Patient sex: F
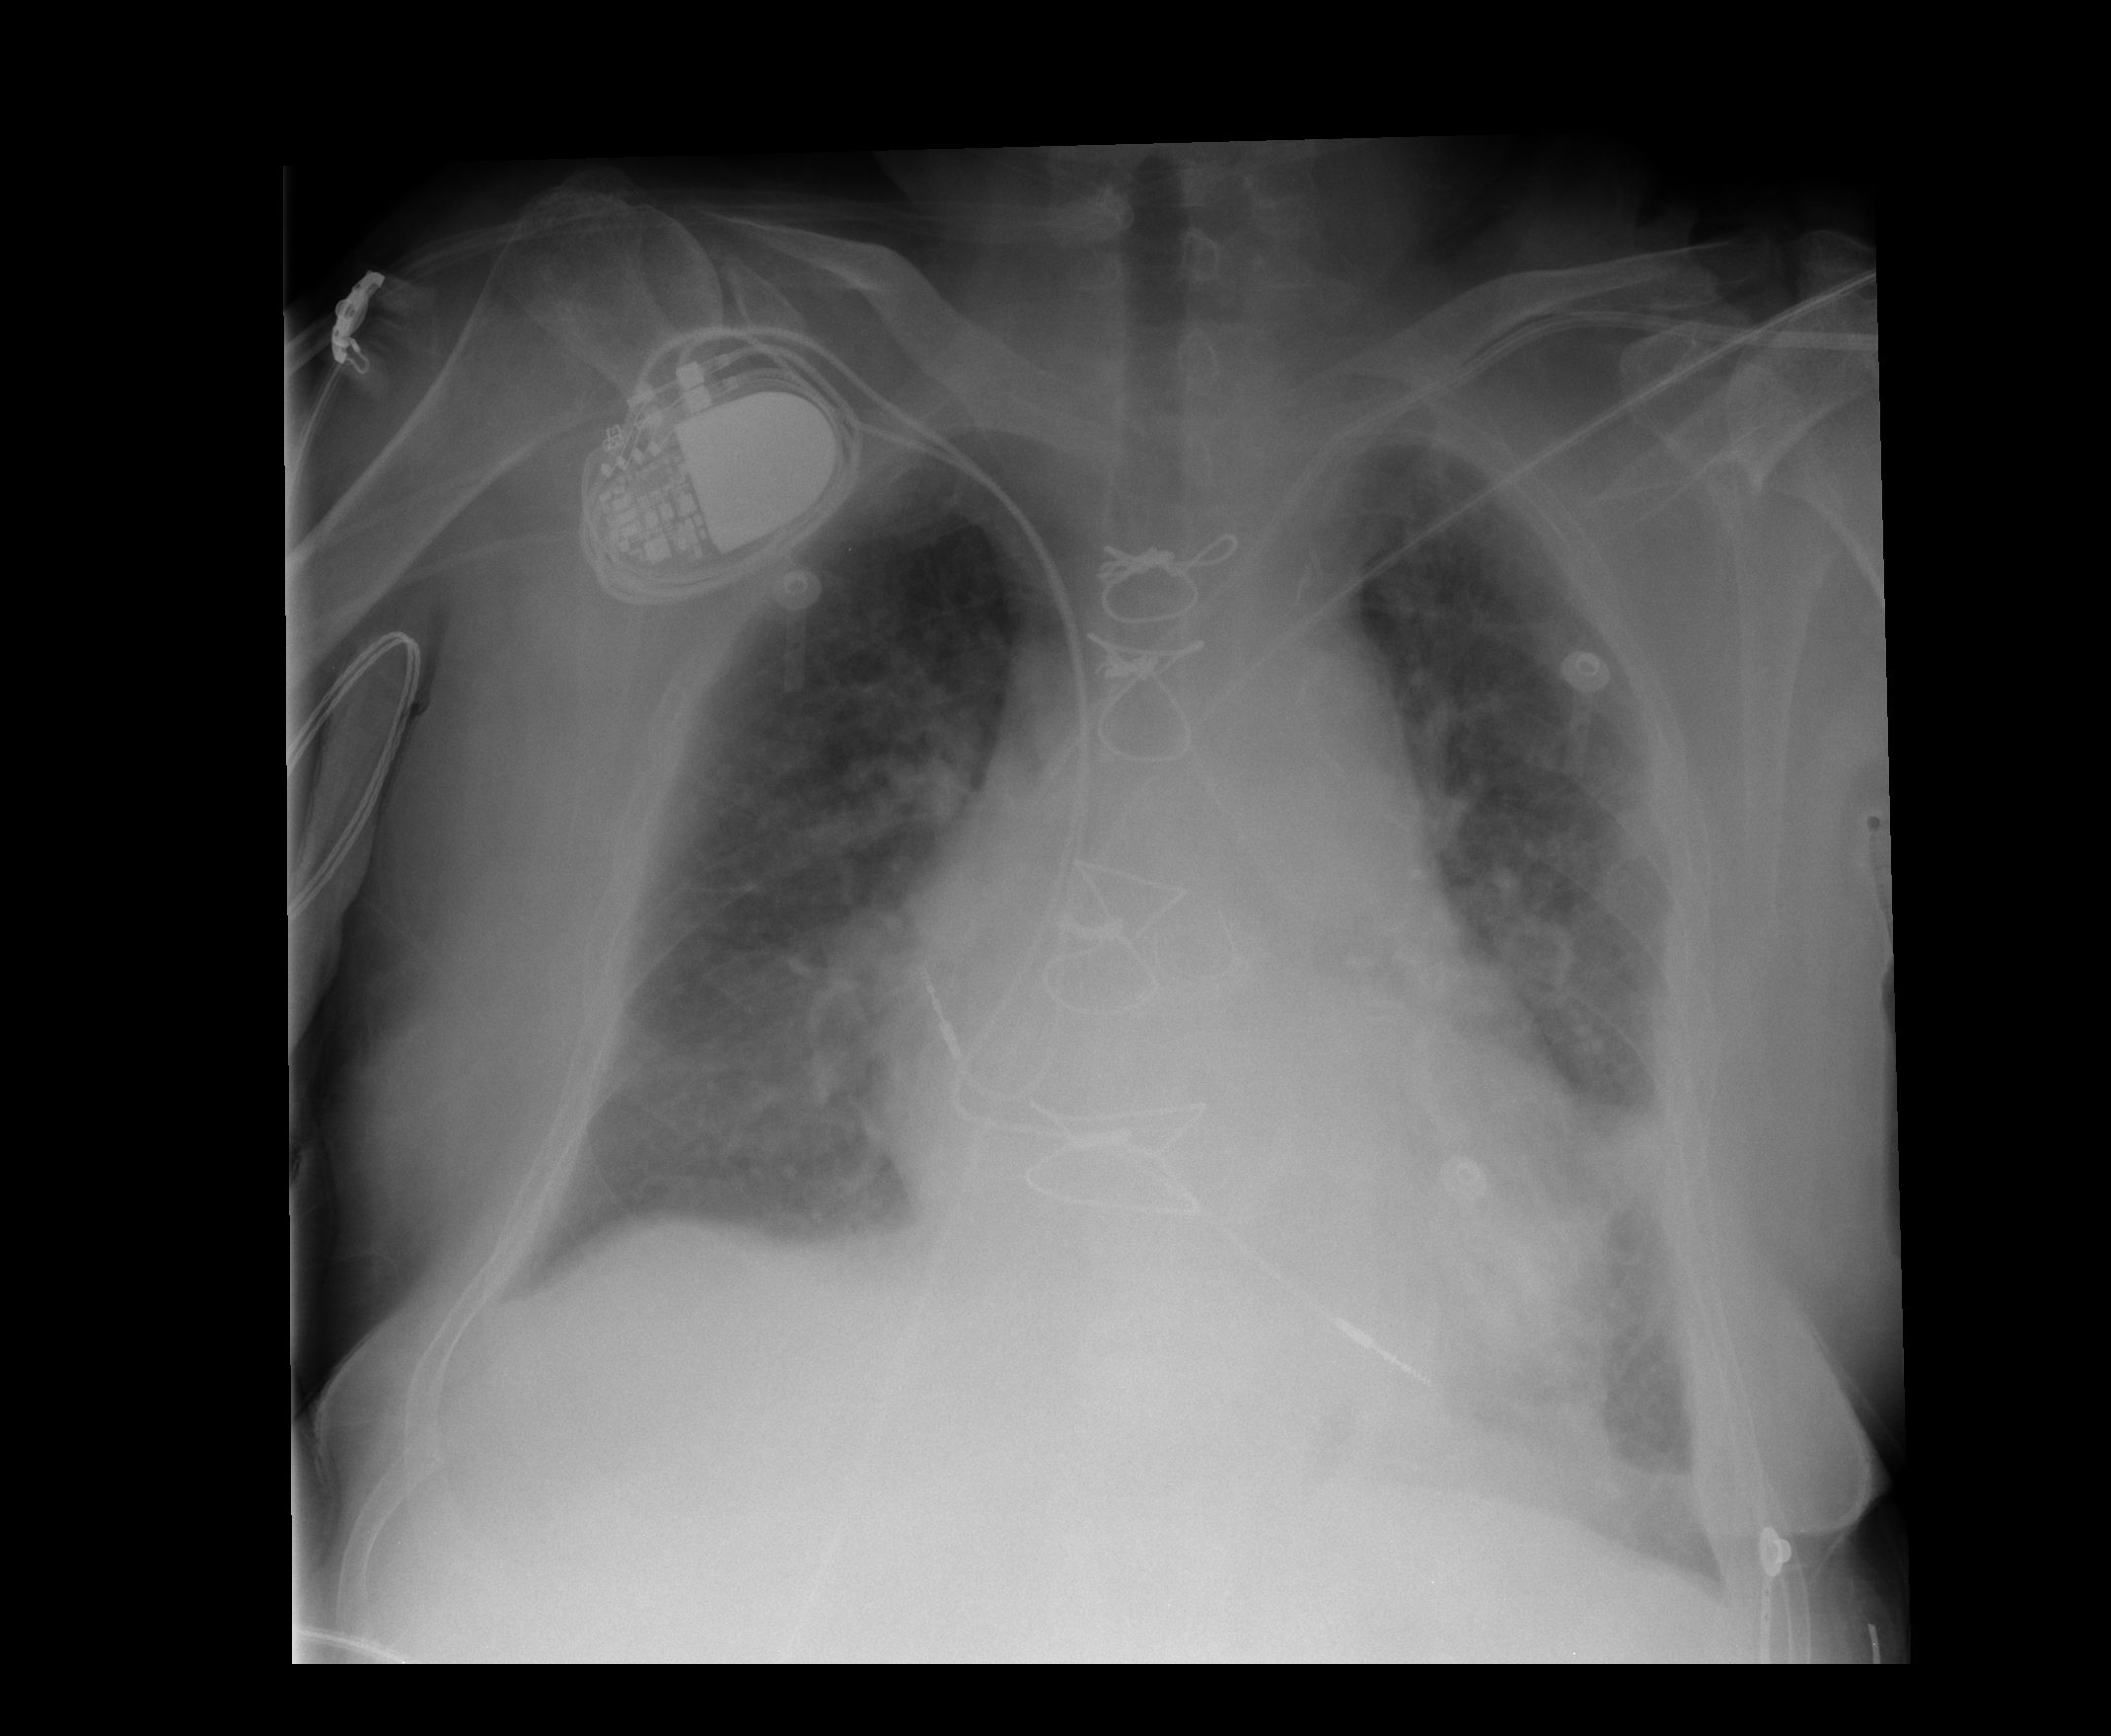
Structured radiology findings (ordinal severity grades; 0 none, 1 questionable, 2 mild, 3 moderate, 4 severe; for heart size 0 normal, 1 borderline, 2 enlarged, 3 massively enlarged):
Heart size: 2
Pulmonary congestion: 3
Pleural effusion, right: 0
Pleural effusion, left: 1
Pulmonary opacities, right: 2
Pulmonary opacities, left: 2
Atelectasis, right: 2
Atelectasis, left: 2